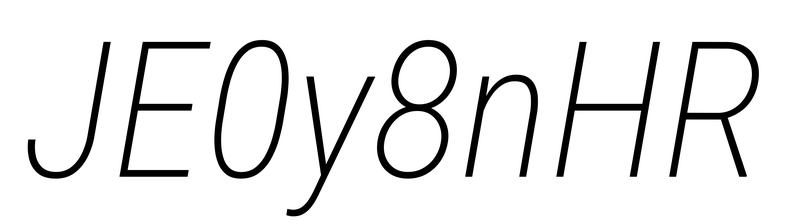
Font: Roboto-Italic_Condensed_ExtraLight_Italic